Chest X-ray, AP view. Patient: 57 years old, sex F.
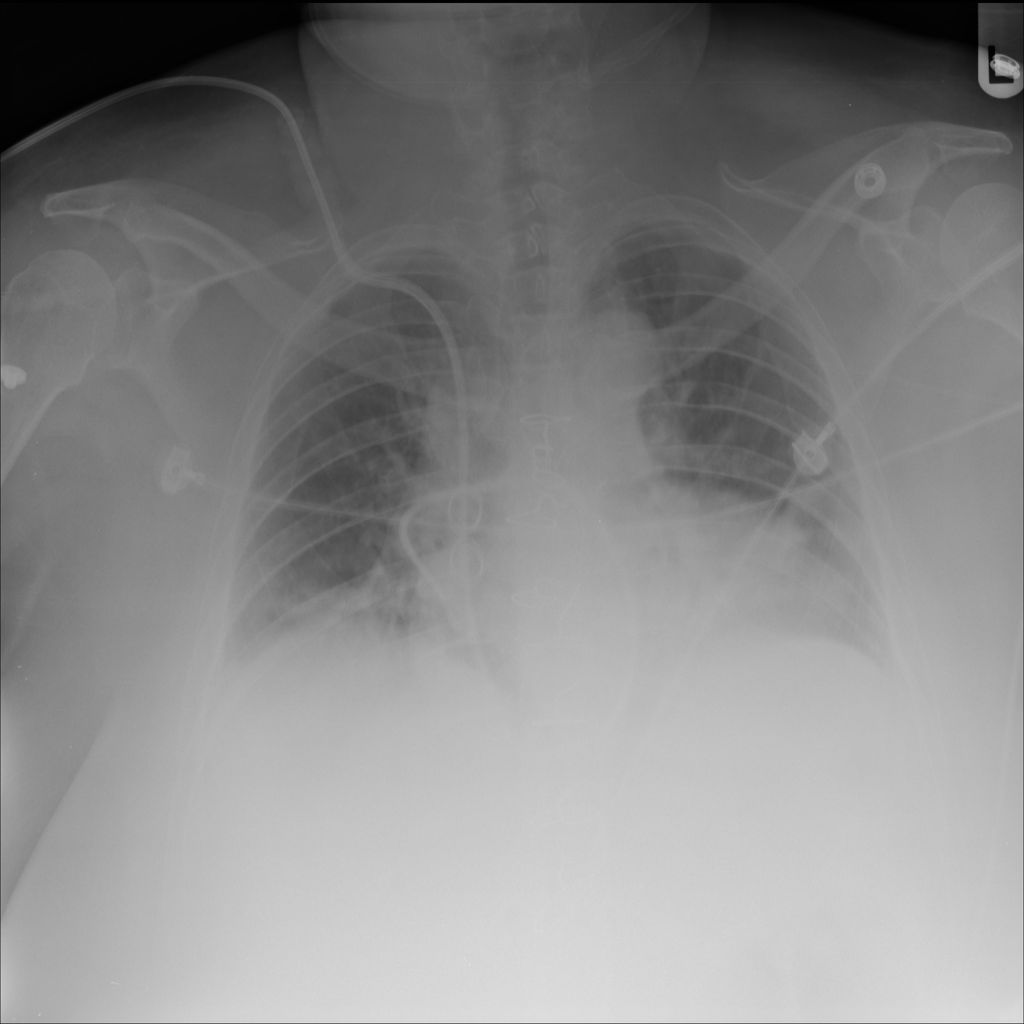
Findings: Atelectasis